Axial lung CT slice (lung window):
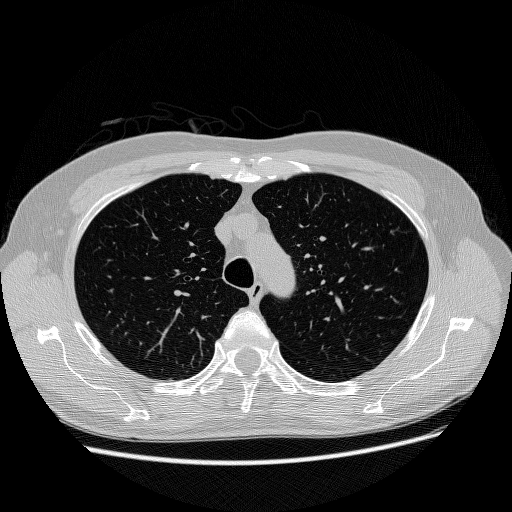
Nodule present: no